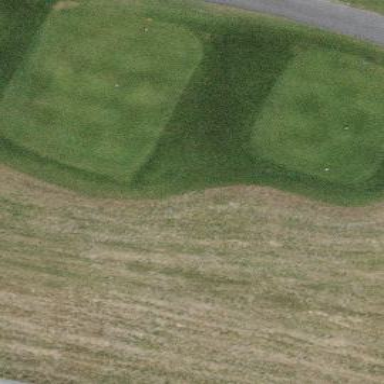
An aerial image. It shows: Golf tee.